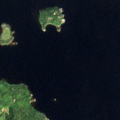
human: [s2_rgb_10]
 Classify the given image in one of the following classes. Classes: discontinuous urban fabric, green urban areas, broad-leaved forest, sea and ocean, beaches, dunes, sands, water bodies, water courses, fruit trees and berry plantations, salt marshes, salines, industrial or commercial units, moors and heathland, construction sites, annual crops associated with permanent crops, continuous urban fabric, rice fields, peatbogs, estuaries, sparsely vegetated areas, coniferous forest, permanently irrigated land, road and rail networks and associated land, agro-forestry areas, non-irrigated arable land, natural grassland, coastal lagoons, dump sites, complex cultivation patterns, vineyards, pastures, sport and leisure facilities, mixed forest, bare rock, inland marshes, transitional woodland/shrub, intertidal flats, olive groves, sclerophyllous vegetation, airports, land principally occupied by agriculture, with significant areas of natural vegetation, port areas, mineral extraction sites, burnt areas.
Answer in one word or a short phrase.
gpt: coniferous forest, water bodies